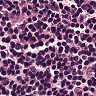
Metastatic tissue present: no